Question: Here is the deal. I want to set WebScarab as the internal proxy in my javaFX2.2 Web engine browser. I try a solution as described in <URL> and also had a look to the links in the same page, but i get an error in the web view. here is a sample of my code:
'''
public WebBrowser() {
System.setProperty("http.proxyHost", "localhost");
System.setProperty("http.proxyPort", "8008");
//ProxySelector.setDefault(new AlwaysProxySelector());
WebView view;
final WebEngine eng;
view = new WebView();
view.setMinSize(10, 10);
view.setPrefSize(500, 400);
eng = view.getEngine();
eng.load("http://www.google.gr");
}
'''
As you can see i try also the alternative solution with class AlwaysProxySelector.
Web Scarab has a proxy that runs in localhost at port 8008 by default. First I run web scarab and then my JavaFX application. And here is the problem. The application does not throw any exception in the output screen. But in the web view, the page I want to load, never appears and a message from web scarab loads in the web view as below:

WebScarab encountered an error trying to retrieve
GET <URL> HTTP/1.1
Accept-Language: en-us,en;q=0.5
Accept-Encoding: gzip
Accept-Charset: ISO-8859-1,utf-8;q=0.7,*;q=0.7
User-Agent: Mozilla/5.0 (Windows NT 6.1; Win64; x64) AppleWebKit/535.14 (KHTML, like Gecko) JavaFX/2.2 Safari/535.14
Accept: text/html,application/xhtml+xml,application/xml;q=0.9,;q=0.8
Cache-Control: no-cache
Pragma: no-cache
Host: www.google.gr
Proxy-Connection: keep-alive
The error was :
Connection refused: connect
'''
at java.net.DualStackPlainSocketImpl.waitForConnect(Native Method)
at java.net.DualStackPlainSocketImpl.socketConnect(Unknown Source)
at java.net.AbstractPlainSocketImpl.doConnect(Unknown Source)
at java.net.AbstractPlainSocketImpl.connectToAddress(Unknown Source)
at java.net.AbstractPlainSocketImpl.connect(Unknown Source)
at java.net.PlainSocketImpl.connect(Unknown Source)
at java.net.SocksSocketImpl.connect(Unknown Source)
at java.net.Socket.connect(Unknown Source)
at org.owasp.webscarab.httpclient.URLFetcher.connect(URLFetcher.java:363)
at org.owasp.webscarab.httpclient.URLFetcher.fetchResponse(URLFetcher.java:224)
at org.owasp.webscarab.plugin.saml.SamlHTTPClient.fetchResponse(SamlHTTPClient.java:84)
at org.owasp.webscarab.plugin.proxy.CookieTracker$Plugin.fetchResponse(CookieTracker.java:130)
at org.owasp.webscarab.plugin.proxy.BrowserCache$Plugin.fetchResponse(BrowserCache.java:101)
at org.owasp.webscarab.plugin.proxy.RevealHidden$Plugin.fetchResponse(RevealHidden.java:100)
at org.owasp.webscarab.plugin.proxy.BeanShell$Plugin.fetchResponse(BeanShell.java:229)
at org.owasp.webscarab.plugin.proxy.ManualEdit$Plugin.fetchResponse(ManualEdit.java:243)
at org.owasp.webscarab.plugin.proxy.ConnectionHandler.run(ConnectionHandler.java:228)
at java.lang.Thread.run(Unknown Source)
'''
As I can understand from the error, it seems that web scarab successfully connect to the page, but it can not retrieve the page back to the webview. The same problem occurs for every page, not only google.
I do not want to use any other proxy, but only web scarab to get the advantage of using its plugins. Thanks for any idea.
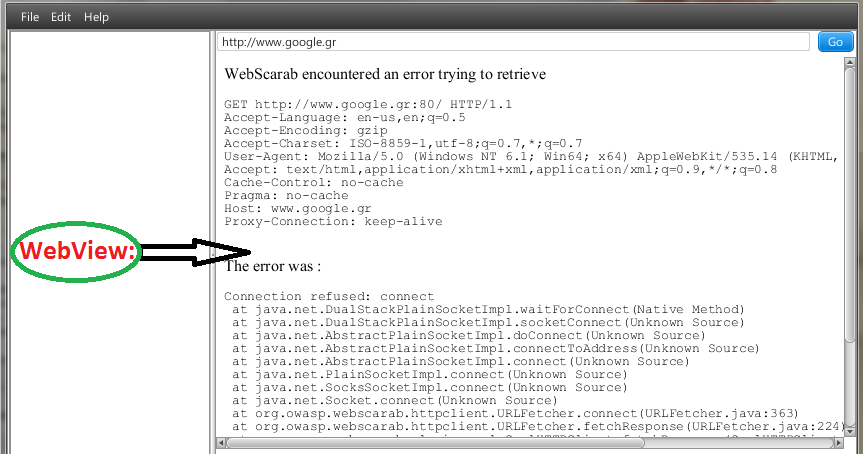
Answer: For some reason, WebScarab is unable to reach the sites in question. This is clearly nothing to do with WebView, so we can eliminate this from the equation.
The most likely problem is that there is a proxy configured in WebScarab itself, that WebScarab cannot reach. To check this, go to Tools -> Proxies, and make sure that there is no proxy configured (unless you need an upstream proxy to reach the sites normally, in which case make sure that that is properly configured.)